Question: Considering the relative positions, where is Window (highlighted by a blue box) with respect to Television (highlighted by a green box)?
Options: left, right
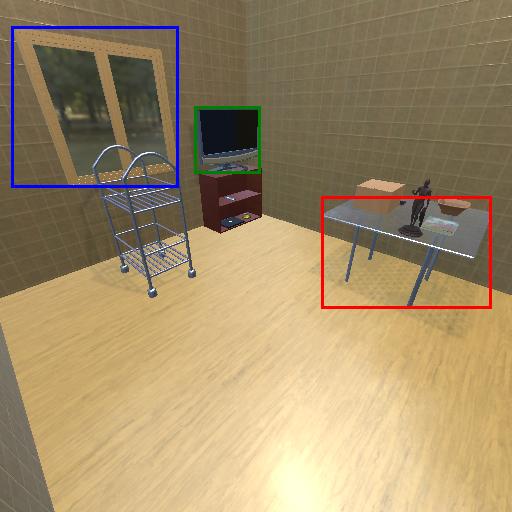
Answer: left